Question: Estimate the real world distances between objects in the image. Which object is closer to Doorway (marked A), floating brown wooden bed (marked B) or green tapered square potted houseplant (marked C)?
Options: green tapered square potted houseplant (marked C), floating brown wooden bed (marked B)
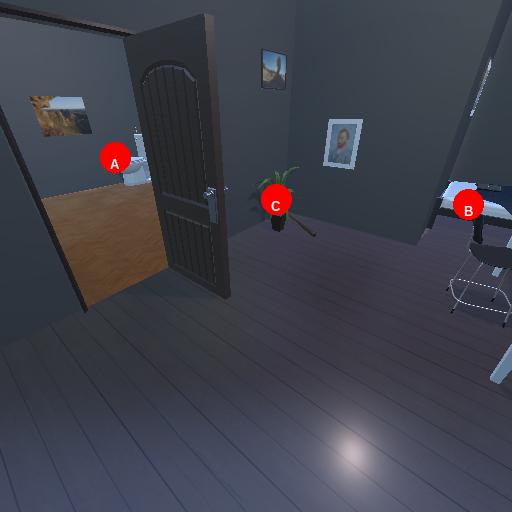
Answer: green tapered square potted houseplant (marked C)